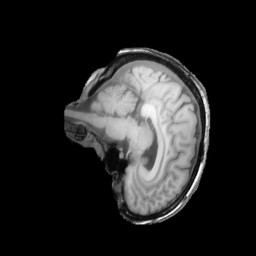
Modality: T1w
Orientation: sagittal
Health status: ill
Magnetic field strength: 3 T